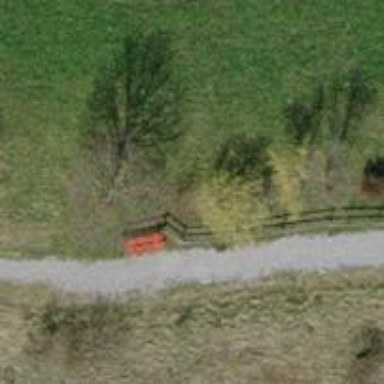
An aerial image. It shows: Red bench.